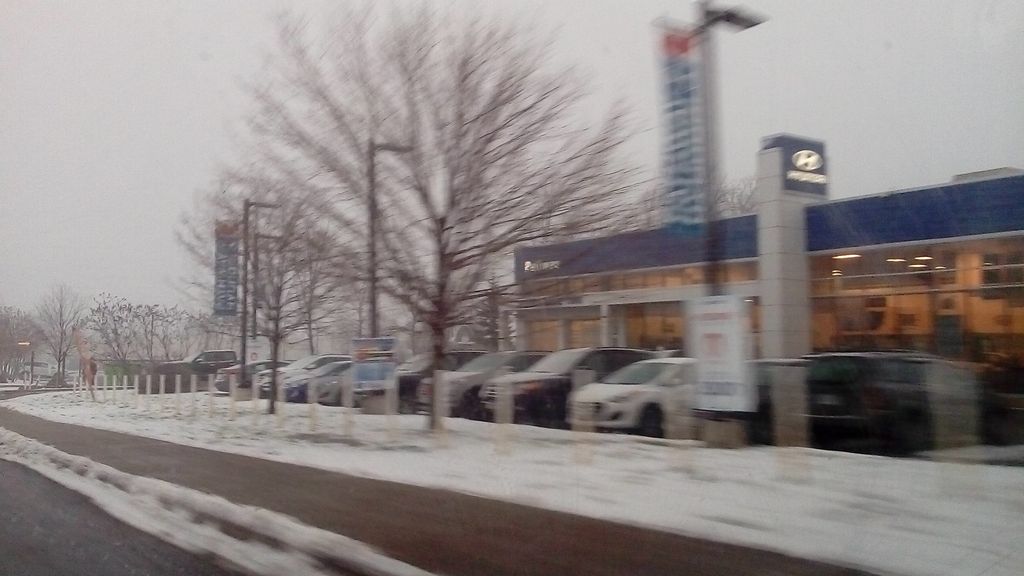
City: ottawa-gatineau